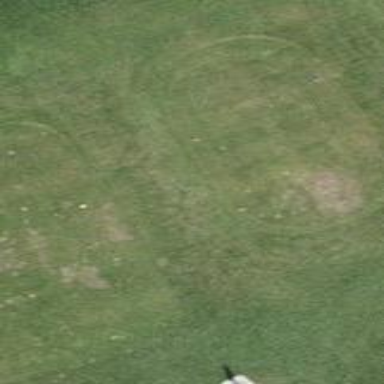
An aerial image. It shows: Grassy area designated as golf tee.